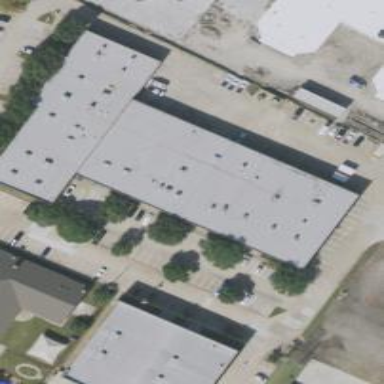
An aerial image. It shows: Flat-roofed commercial building.